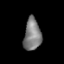
Tissue: lung
Cell type: T cells
Senescence score: 0.2161
Nuclear area (px): 534
Mean DAPI intensity: 126.659